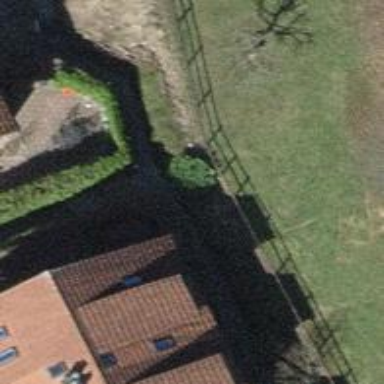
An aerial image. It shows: Hedge barrier.